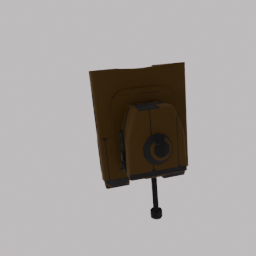
Label: mechanical